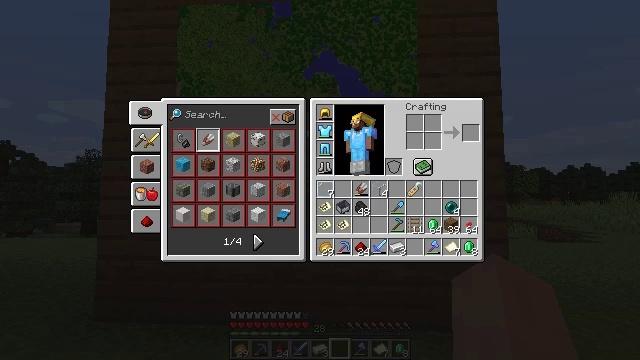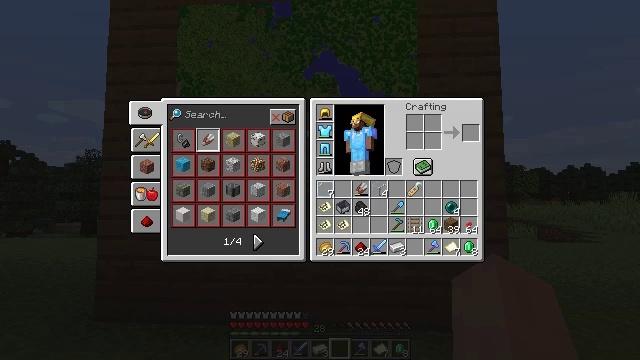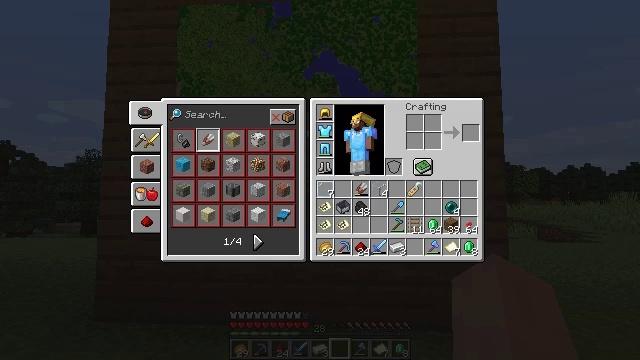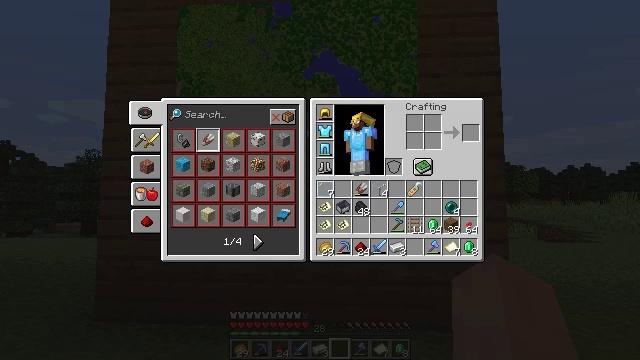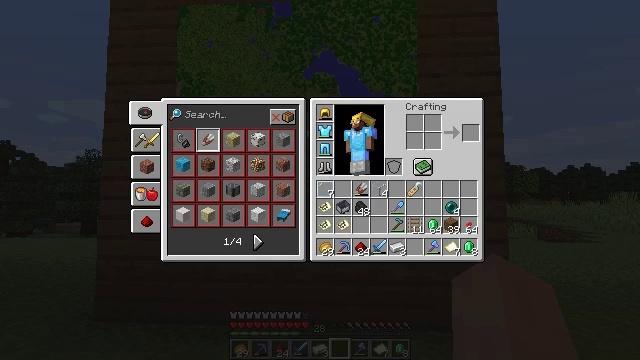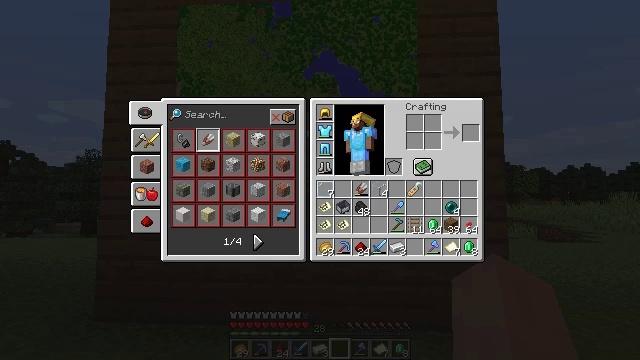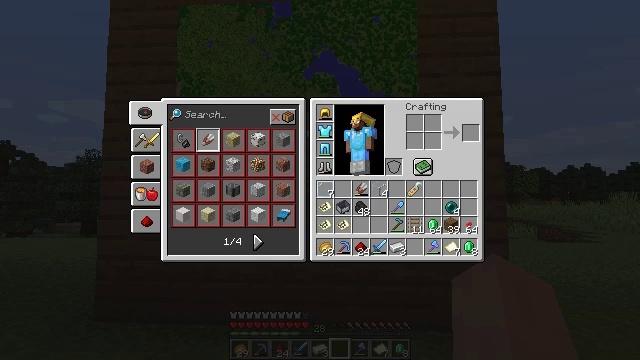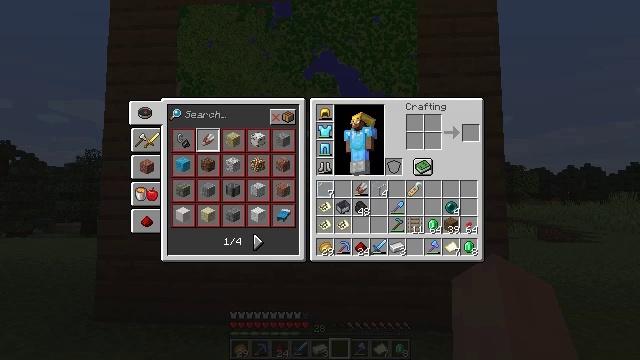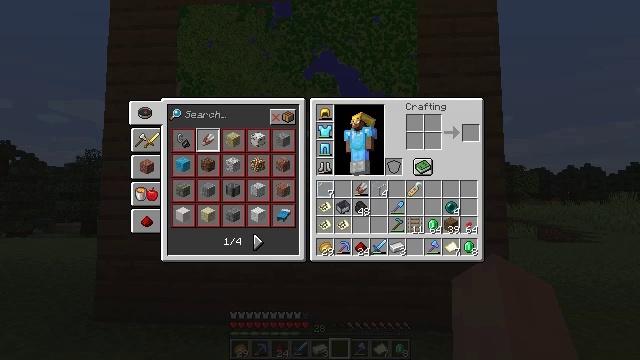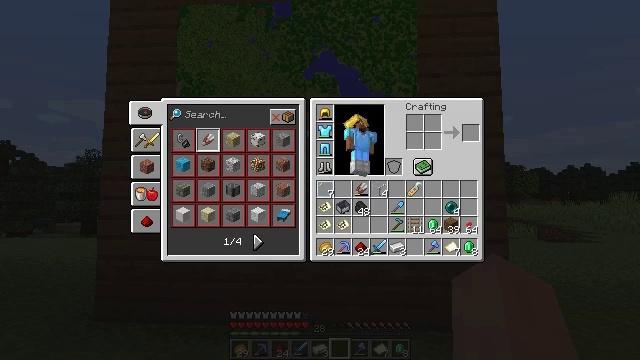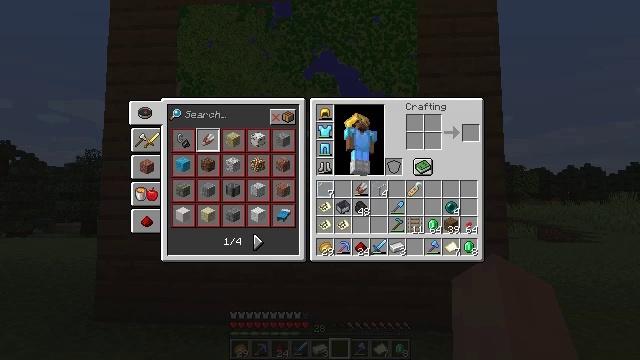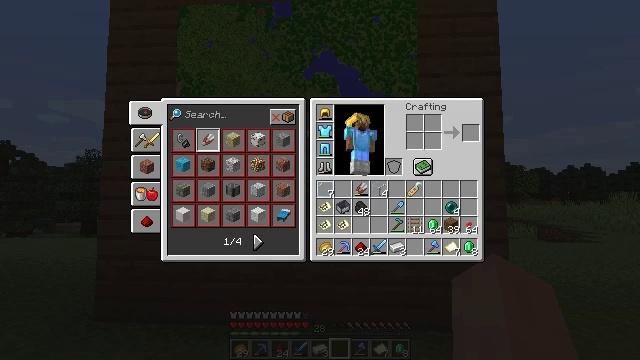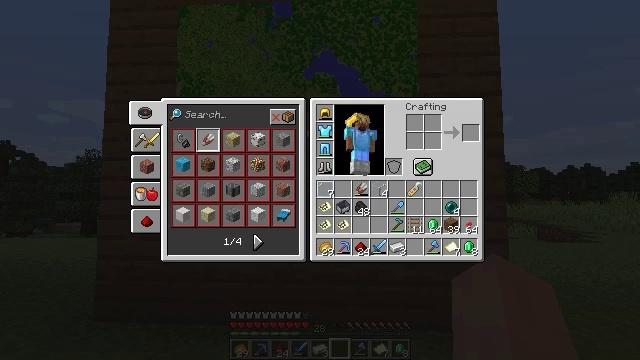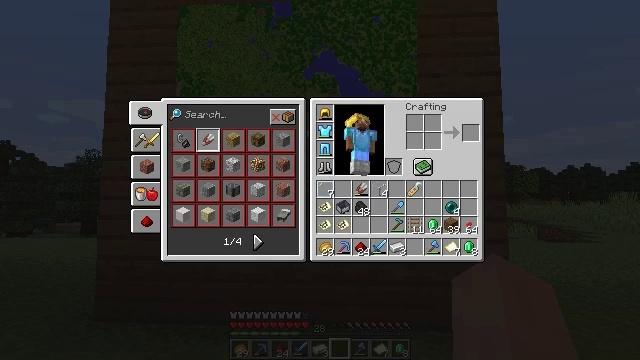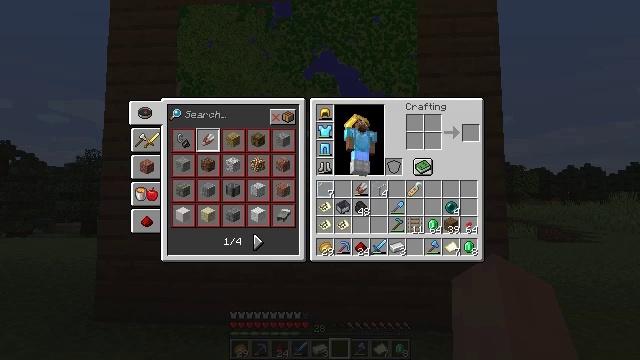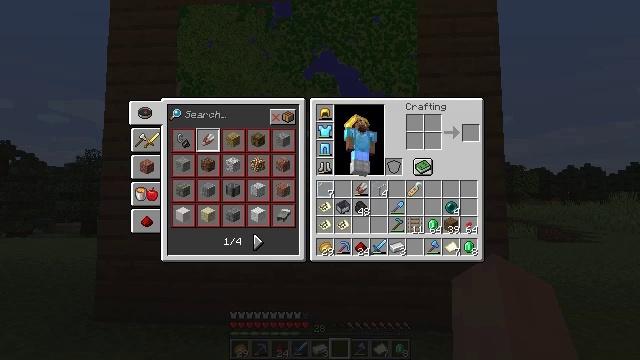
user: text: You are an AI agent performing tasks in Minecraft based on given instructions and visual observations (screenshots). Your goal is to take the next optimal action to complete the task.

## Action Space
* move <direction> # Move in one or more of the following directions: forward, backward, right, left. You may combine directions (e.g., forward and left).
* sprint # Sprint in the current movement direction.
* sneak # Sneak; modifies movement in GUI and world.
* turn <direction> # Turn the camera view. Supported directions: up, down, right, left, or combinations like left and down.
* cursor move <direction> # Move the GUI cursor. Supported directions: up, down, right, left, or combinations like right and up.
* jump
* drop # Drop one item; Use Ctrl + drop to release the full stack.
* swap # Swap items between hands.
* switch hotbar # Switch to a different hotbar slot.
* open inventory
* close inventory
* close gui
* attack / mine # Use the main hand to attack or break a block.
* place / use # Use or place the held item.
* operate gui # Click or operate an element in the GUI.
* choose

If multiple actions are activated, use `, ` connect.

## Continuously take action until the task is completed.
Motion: motion action
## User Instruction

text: Open a crafting table to create an item frame.
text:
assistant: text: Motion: no_op
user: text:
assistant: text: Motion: no_op
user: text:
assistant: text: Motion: no_op
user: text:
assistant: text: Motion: no_op
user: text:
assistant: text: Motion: no_op
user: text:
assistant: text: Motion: no_op
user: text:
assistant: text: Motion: no_op
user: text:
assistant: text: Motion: no_op
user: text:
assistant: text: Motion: cursor move left and down
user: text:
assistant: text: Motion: cursor move left and down
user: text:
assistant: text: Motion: no_op
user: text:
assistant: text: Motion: cursor move up
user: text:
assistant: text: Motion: cursor move right and up
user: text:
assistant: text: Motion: no_op
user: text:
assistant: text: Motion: no_op
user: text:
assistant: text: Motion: no_op
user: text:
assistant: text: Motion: no_op
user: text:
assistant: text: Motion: no_op
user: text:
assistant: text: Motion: no_op
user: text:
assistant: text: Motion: no_op
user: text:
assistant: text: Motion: no_op
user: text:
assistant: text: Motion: no_op
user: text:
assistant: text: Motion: no_op
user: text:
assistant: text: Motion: no_op
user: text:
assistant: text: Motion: no_op
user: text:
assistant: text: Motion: no_op
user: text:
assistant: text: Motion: cursor move left and up
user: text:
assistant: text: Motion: no_op
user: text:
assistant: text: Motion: no_op
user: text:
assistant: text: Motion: no_op